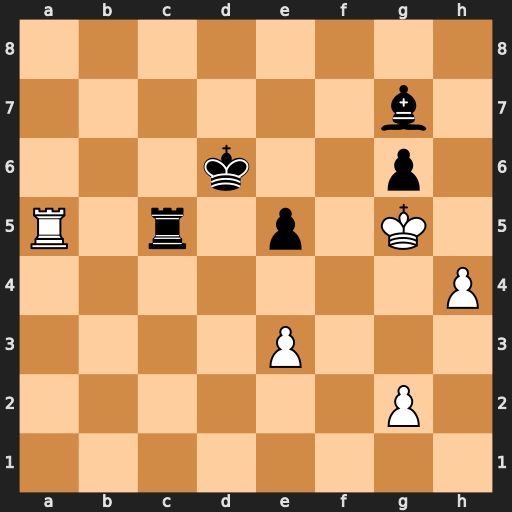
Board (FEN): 8/6b1/3k2p1/R1r1p1K1/7P/4P3/6P1/8
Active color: w
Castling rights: -
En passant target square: -
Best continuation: Rxc5 Kxc5 Kxg6 Bh8 e4 Kd4 Kf5